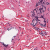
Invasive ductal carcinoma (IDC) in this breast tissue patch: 0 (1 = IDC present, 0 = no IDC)